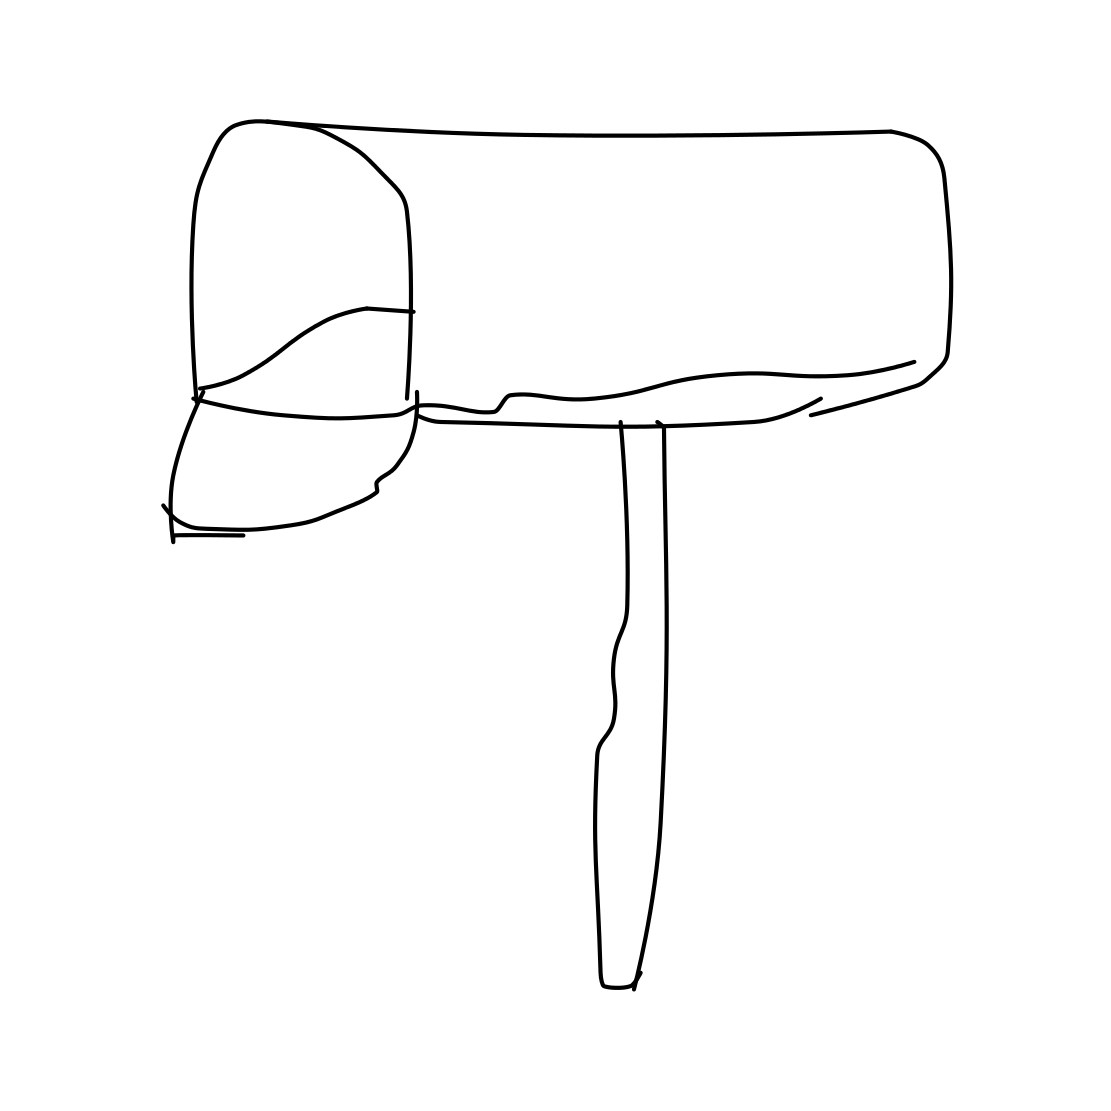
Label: mailbox